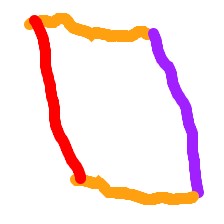
Shape: parallelogram